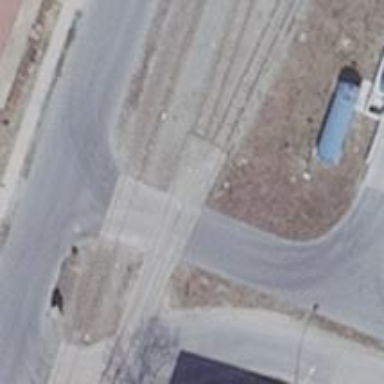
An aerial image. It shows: Railway switch.